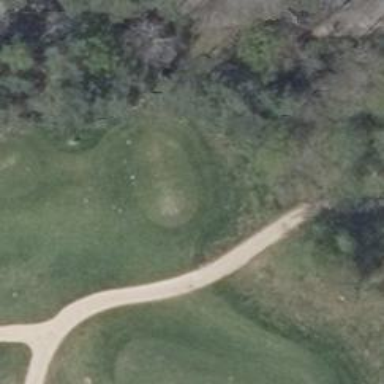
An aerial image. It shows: Golf tee.